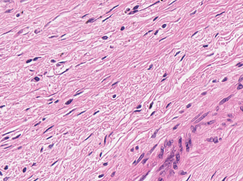
Tumor epithelial tissue: no
Tumor-associated stroma tissue: yes
Normal tissue: no